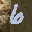
Label: 6